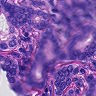
Metastatic tissue present: yes